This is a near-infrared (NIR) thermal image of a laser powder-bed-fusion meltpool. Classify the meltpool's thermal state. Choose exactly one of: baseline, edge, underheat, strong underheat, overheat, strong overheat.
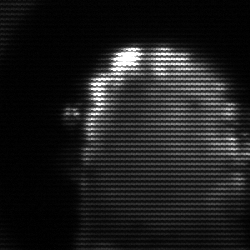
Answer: baseline